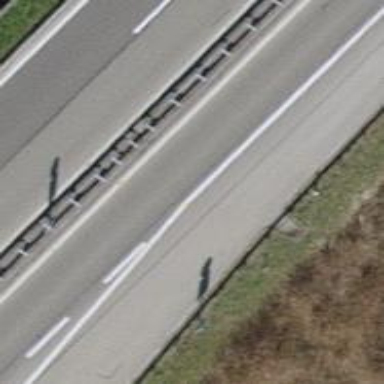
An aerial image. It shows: Trunk highway designated as motorroad.